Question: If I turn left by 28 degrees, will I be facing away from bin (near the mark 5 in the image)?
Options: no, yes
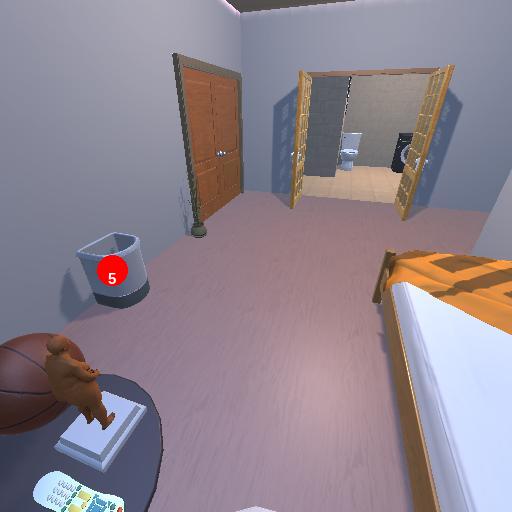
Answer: no